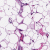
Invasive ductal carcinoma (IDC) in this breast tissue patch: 0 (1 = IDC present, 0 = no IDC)